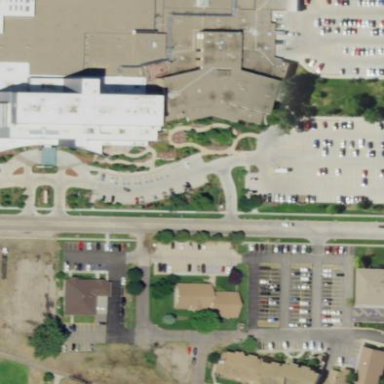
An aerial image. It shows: Healthcare facility identified as hospital.